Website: walmart
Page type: receipt
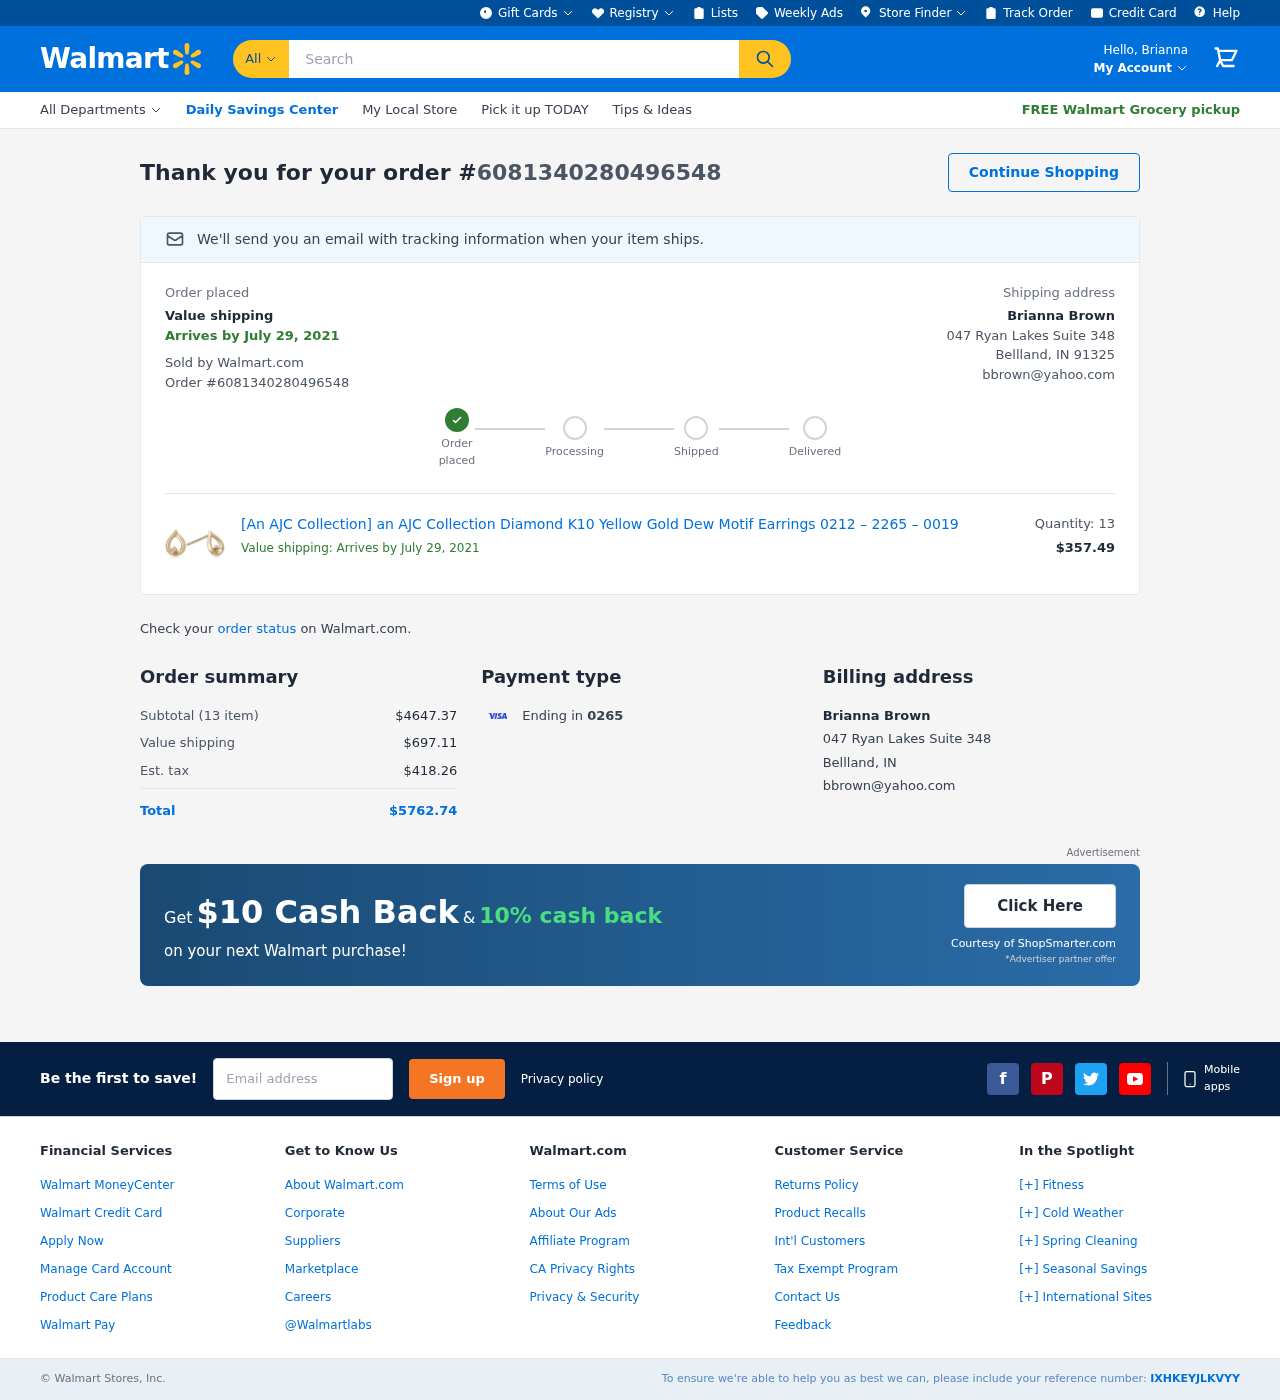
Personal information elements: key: PII_CARD_LAST4
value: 0265
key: PII_EMAIL
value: bbrown@yahoo.com
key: PII_FIRSTNAME
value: Brianna
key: PII_FULLNAME
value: Brianna Brown
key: PII_STREET
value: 047 Ryan Lakes Suite 348
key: PII_CITY_STATE_ZIP
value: Bellland, IN 91325
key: PII_FULLNAME2
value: Brianna Brown
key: PII_CITY_STATE2
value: Bellland, IN
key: PII_EMAIL2
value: bbrown@yahoo.com
Product elements: key: PRODUCT1_NAME
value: [An AJC Collection] an AJC Collection Diamond K10 Yellow Gold Dew Motif Earrings 0212 – 2265 – 0019 
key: PRODUCT1_PRICE
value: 357.49
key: PRODUCT1_QUANTITY
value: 13
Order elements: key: ORDER_ID2
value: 6081340280496548
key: ORDER_DELIVERY_DATE
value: July 29, 2021
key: ORDER_ID
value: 6081340280496548
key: ORDER_DELIVERY_DATE2
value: July 29, 2021
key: ORDER_NUM_ITEMS
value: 13
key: ORDER_SUBTOTAL
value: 4647.37
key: ORDER_SHIPPING_COST
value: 697.11
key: ORDER_TAX
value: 418.26
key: ORDER_TOTAL
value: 5762.74
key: ORDER_REF
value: IXHKEYJLKVYY
Search elements: key: HEADER_SEARCH
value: Search